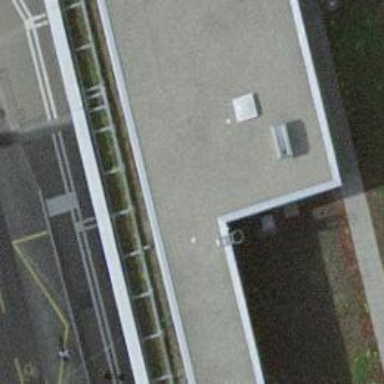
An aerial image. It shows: Surveillance object is present in the image.